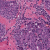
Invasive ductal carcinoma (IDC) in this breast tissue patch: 1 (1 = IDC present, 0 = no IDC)